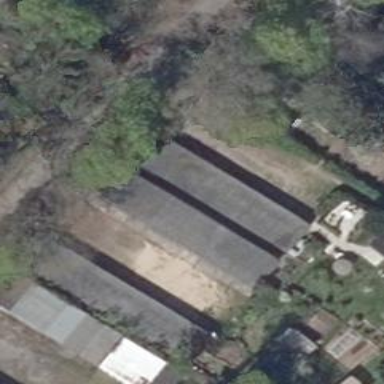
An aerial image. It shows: Garages with flat roofs.